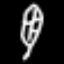
Label: leaf